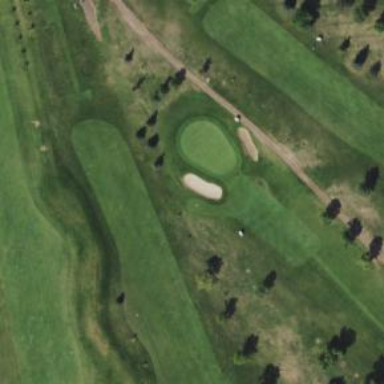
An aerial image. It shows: View of golf hole.